Question: I have a web service for a production application that is returning different results to different clients for the same inbound request.
I discovered this by configuring my clients to dump the raw WCF messages to trace files, which I then compared.
For one client machine, the response includes date/times targeted at time zone +13:00 - aka NZDT (New Zealand Daylight Time) (see the ObservedDate element):
'''
<b:ObservationDTO>
<b:mVersionNumber>0</b:mVersionNumber>
<b:mBoolValue i:nil="true"></b:mBoolValue>
<b:mDateValue i:nil="true"></b:mDateValue>
<b:mIsNull>true</b:mIsNull>
<b:mNumericValue i:nil="true"></b:mNumericValue>
<b:mObservationID>0</b:mObservationID>
<b:mObservedDate>2005-09-30T00:00:00+13:00</b:mObservedDate>
<b:mTextValue i:nil="true"></b:mTextValue>
</b:ObservationDTO>
'''
For another client machine, the response includes date/times targeted at time zone +12:00 - aka NZST (New Zealand Standard Time) (see the ObservedDate element):
'''
<b:ObservationDTO>
<b:mVersionNumber>0</b:mVersionNumber>
<b:mBoolValue i:nil="true"></b:mBoolValue>
<b:mDateValue i:nil="true"></b:mDateValue>
<b:mIsNull>true</b:mIsNull>
<b:mNumericValue i:nil="true"></b:mNumericValue>
<b:mObservationID>0</b:mObservationID>
<b:mObservedDate>2005-09-29T23:00:00+12:00</b:mObservedDate>
<b:mTextValue i:nil="true"></b:mTextValue>
</b:ObservationDTO>
'''
Trouble is, the client isn't picking up on the time zone information included and is therefore showing (for this example) to the user.
I've double checked, and all the machines involved (both clients, application server and web server) are all correctly configured to NZST:

Tracing through the WCF messages between client and server, the only other differences I've seen are:
- '<TimeCreated>'- '<Execution>'- '<Computer>'- '<MessageLogTraceRecord>'- '<MessageID>'
These five elements are different on each message - otherwise the message streams are identical, except for the date/times coming through as noted above.
To summarize:
- - - -
I figure that there must be a patch or something different between the machines, but after 8 hours of searching, I've yet to find it. Thanks for your time.
> Does the "wrong" client consistently get the wrong value for the same entry, or does it vary between calls? Does it always happen the same way round?
Each client is quite consistent from call to call.
The sequence of web service calls results in 26784 distinct time series observations. Both clients get the same number of results, but differ in the time stamps associated with the values. For one client, all 26784 values are midnight aligned; for the other, 5630 of the values (21%) are offset 1 hour earlier than they should be. Not all examples of a specific date/time will be offset: for example, of 992 records that should have timestamp 31/3/2010, 448 instead have 30/3/2010 11pm,
> If the requests are absolutely identical, it I can't see how it can really be explained by any difference at the client side.
I'm wondering if there is any "out of band" communication not shown in the WCF message tracing. Wild speculation: we're using "WindowsAuthenticationBasicHttpBinding", so I was wondering if WCF queried AD for locale information or something.
> Also, why are the clients ignoring the time zone
We're not knowingly ignoring the time zone, it just seems to be happening. We have DTOs with DateTime properties being serialized across the wire from the server to the client and then reassembled. For convenience, we're sharing the same DTO assembly both server and client side, so I'd (perhaps naiively) expect the Date Time to round trip intact.
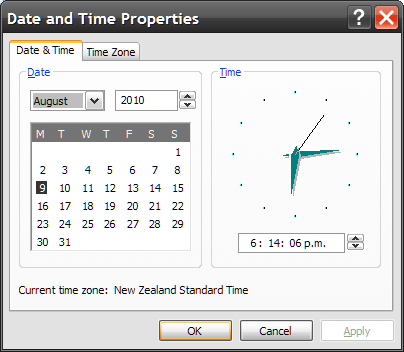
Answer: The local IT guys managed to identify the answer:
The client PC that was showing "wrong" information (timestamps at 11pm) was missing hotfix <URL> - a cumulative patch for time zone rules.
Not what I expected at all - but installing that hotfix has fixed the problem on every machine we've tested.